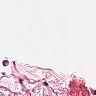
Metastatic tissue present: no